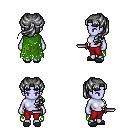
a pixel art fantasy rpg character, female body template, dark elf, purple skin, green tattered cape, red pants, gray princess hairstyle, gray slippers, dagger, four views (front, back, left, right), 2x2 character sprite sheet, small pixel art, hard edges, no anti-aliasing